Question: I have a date in "2015-01-09" format and i want difference of 1 year that is "2014-01-09".
Now if i get the difference , want to show in select menu like this given below.

How can i do this using jquery or javascript.
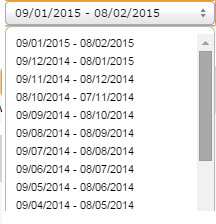
Answer: Try this approach it might be use full .
'''
var dString = '2015, 02, 09';
var d = new Date(2015, 12, 09);
for(i=1;i<12;i++){
var cD = d.getDate();
var cM = d.getMonth();
var cY = d.getFullYear();
if(cM==0){
cM=12;
}
if(cM==12){
cY = d.getFullYear()-1;
}
var Ndate = new Date(cY, cM, cD); // 2012-03-31
Ndate.setMonth(Ndate.getMonth() - 1);
var nM = Ndate.getMonth();
var nY = Ndate.getFullYear();
if(nM==0){
nM=12;
}
if(nM==12){//You will get zero once the year is changed.To eliminate it
nY=Ndate.getFullYear()-1;
}
console.log(cD+"-"+cM+"-"+cY+" <--> "+Ndate.getDate()+"-"+nM+"-"+nY);
d = new Date(nY, nM, Ndate.getDate());//This is for repetition of same date
}
'''